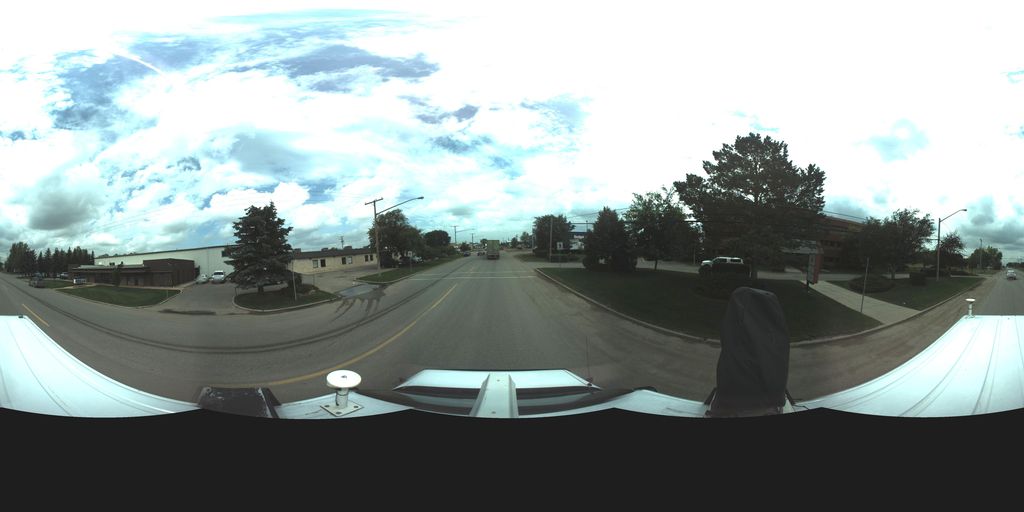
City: saskatoon